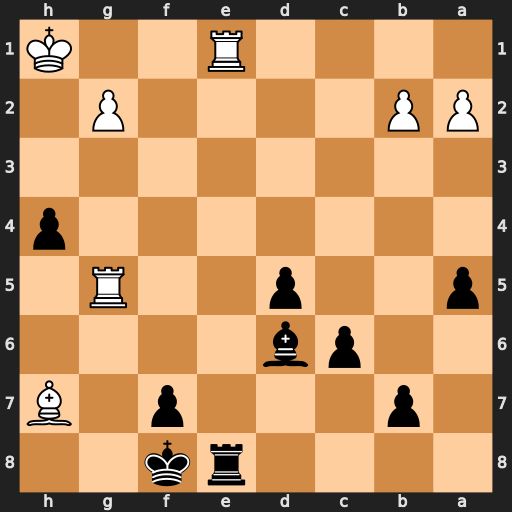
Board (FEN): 4rk2/1p3p1B/2pb4/p2p2R1/7p/8/PP4P1/4R2K
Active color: b
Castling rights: -
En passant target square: -
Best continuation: Rxe1#